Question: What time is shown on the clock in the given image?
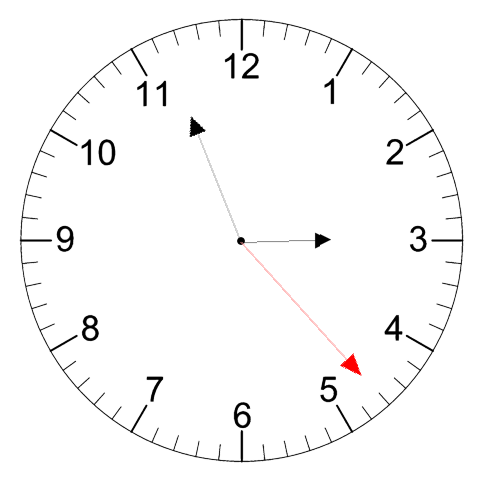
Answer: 02:56:23